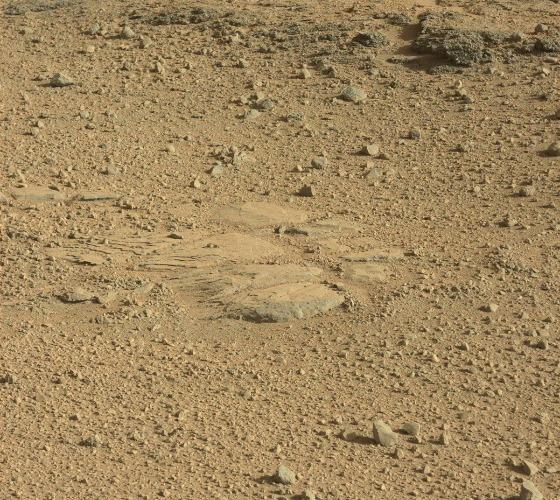
Terrain classes present: Bedrock, Gravel / Sand / Soil, Rock, Shadow